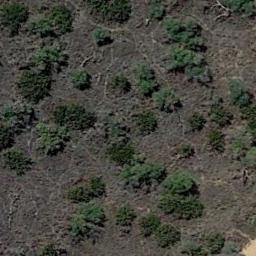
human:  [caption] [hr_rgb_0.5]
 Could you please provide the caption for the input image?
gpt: Some green chaparrals grow on the wasteland .

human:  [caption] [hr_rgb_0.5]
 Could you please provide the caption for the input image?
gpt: Chaparral is evenly distributed on the black land .

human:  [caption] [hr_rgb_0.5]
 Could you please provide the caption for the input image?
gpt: The chaparral is consist of some green bushes in the bare land .

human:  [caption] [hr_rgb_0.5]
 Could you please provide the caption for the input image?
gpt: There are some scattered trees in this desert .

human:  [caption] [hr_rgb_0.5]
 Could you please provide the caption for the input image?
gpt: The vegetation in the chaparral is approximately the same size .